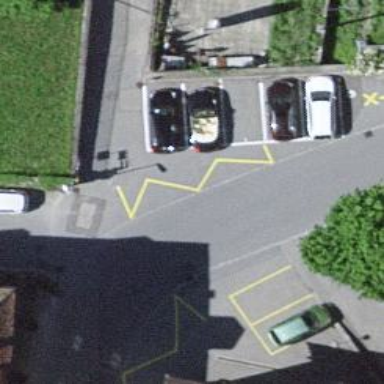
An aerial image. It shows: Bus stop with platform for public transport.